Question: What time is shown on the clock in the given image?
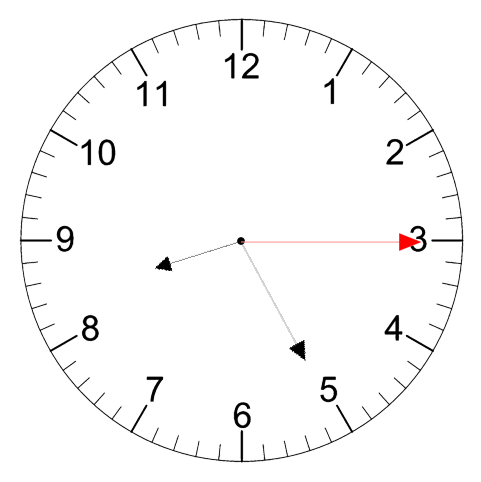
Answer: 08:25:15